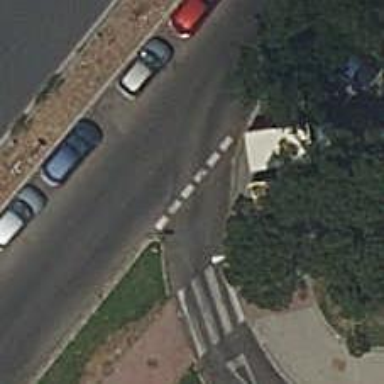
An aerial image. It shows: Road with "give way" sign.